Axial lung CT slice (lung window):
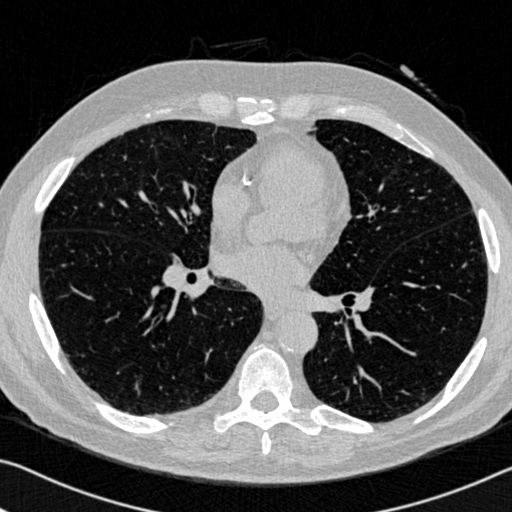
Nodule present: no